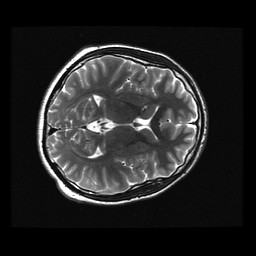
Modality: T2w
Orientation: axial
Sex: male
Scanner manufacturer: ge
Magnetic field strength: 3 T
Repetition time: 5 s
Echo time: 0.1019 s